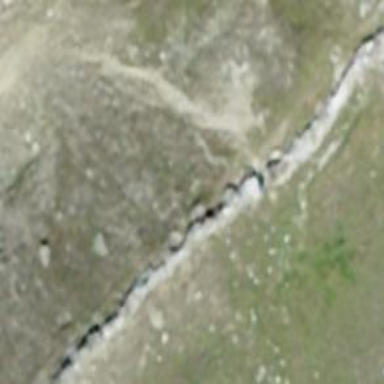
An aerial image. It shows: Wall barrier.